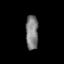
Tissue: skin
Cell type: Epithelial cells
Senescence score: 0.9225
Nuclear area (px): 417
Mean DAPI intensity: 127.894